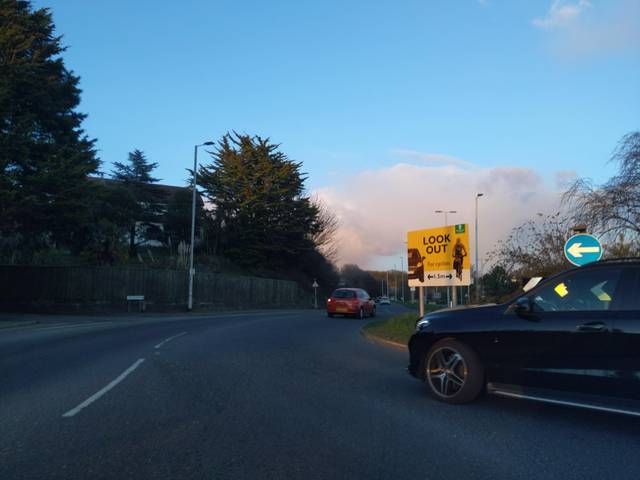
Region: United Kingdom
Coordinates: 50.366, -4.101